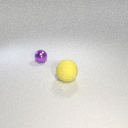
large yellow rubber sphere in front of small purple metal sphere